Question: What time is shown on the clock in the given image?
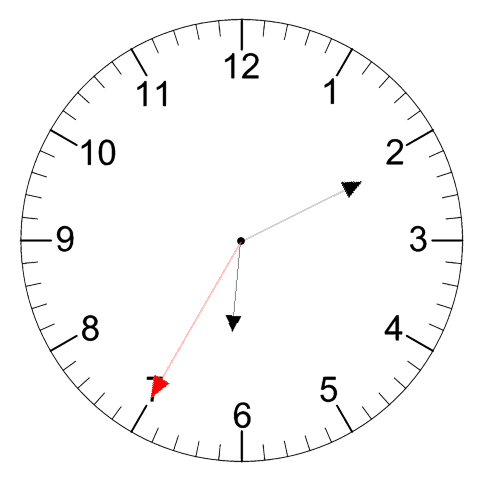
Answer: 06:10:35